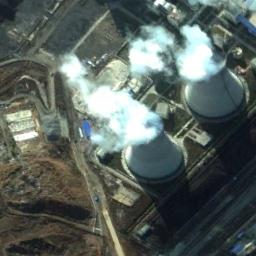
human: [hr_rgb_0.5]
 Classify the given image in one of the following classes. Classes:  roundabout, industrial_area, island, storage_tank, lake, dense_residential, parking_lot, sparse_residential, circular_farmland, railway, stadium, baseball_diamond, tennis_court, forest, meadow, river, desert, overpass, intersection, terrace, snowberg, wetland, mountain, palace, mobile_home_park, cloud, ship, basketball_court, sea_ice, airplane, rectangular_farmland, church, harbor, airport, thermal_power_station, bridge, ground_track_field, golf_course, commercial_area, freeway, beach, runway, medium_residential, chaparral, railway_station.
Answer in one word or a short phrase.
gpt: thermal_power_station